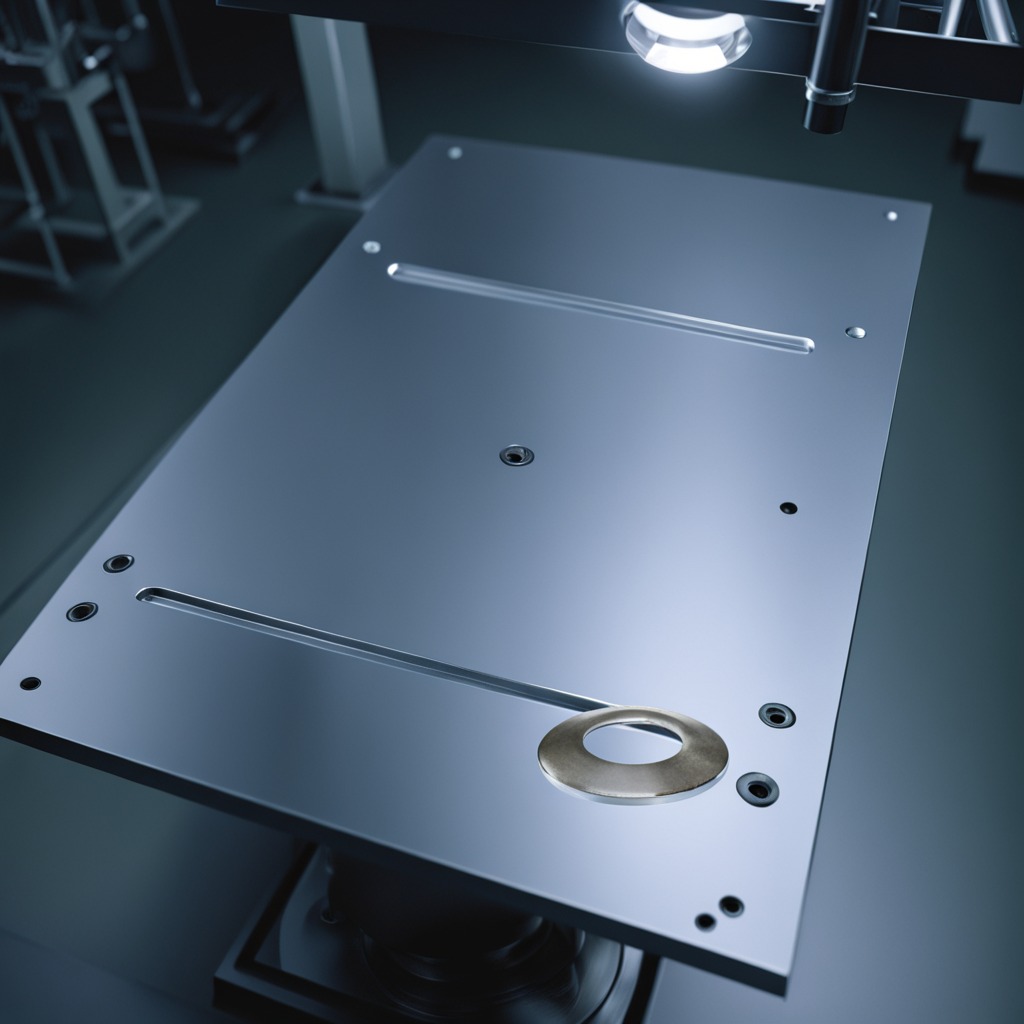
A flat metal washer is lying on the metal table.